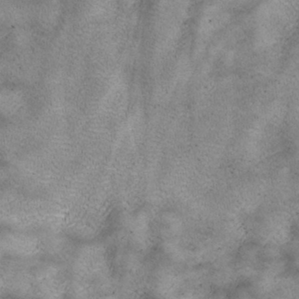
Label: non_frost